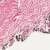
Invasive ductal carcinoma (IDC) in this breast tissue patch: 0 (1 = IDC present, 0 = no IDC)